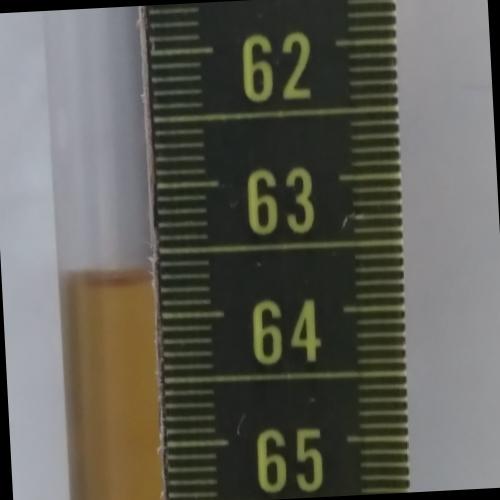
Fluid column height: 63.7 cm